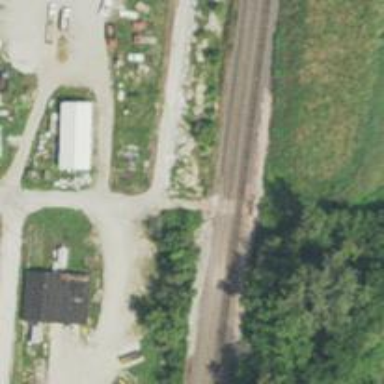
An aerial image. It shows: Railway track.